Question: This is my app.When clicking new button it will display the questions one by one and if we click the options(A,B,C,D)i should display correct or incorrect.For questions i did the coding now suggest me for options.

I have 5textviews and 4buttons in a xml file,data for those are being populated from database so i used ListView and SimpleCursorAdapter.It all works fine.Now i want to write OnClick functions for the buttons that are in the Xml file.I couldnt add SetOnClickListener as it displays an error "Couldnt fine the resource id" it displays as the buttons are available in the different xml.
How to assign OnClick() for those buttons?
'''
SQLiteDatabase db;
Cursor c1;
Button b1;
String from[] = {"_id", "optn1", "optn2", "optn3", "optn4", "ab"};
int[] to = {R.id.textView3, R.id.textView5, R.id.textView6, R.id.textView7, R.id.textView8, R.id.textView10};
int i = 0;
protected void onCreate(Bundle savedInstanceState) {
super.onCreate(savedInstanceState);
setContentView(R.layout.activity_main);
db.execSQL("CREATE TABLE ques(_id TEXT,optn1 TEXT ,optn2 TEXT,optn3 TEXT,optn4 TEXT,qno INTEGER,ab INTEGER)");
t1 = (TextView) findViewById(R.id.textView4);
t2 = (TextView) findViewById(R.id.textView9);
b1 = (Button) findViewById(R.id.button);
b1.setOnClickListener(this);
}
public void onClick(View v) {//this onclick is to display the texts only if the button is clicked not as soon as the app is executed
if (v == b1) {
db = openOrCreateDatabase("quiz1.db", SQLiteDatabase.CREATE_IF_NECESSARY, null);
if (c1 != null) {
i = c1.getInt(c1.getColumnIndex("qno"));
}
c1 = db.rawQuery("SELECT * FROM ques WHERE qno>'" + i + "' ORDER BY qno LIMIT 1", null);
SimpleCursorAdapter sca = new SimpleCursorAdapter(MainActivity.this, R.layout.compo_list, c1, from, to);
ListView l1 = (ListView) findViewById(R.id.listView);
l1.setAdapter(sca);
sca.changeCursor(c1);
t1.setText(String.valueOf(i));
}
}
Layout.XML
<TextView
android:layout_width="wrap_content"
android:layout_height="wrap_content"
android:textAppearance="?android:attr/textAppearanceMedium"
android:id="@+id/textView3"
android:text="QUESTION"
android:layout_alignParentTop="true"
android:layout_alignParentLeft="true"
android:layout_alignParentStart="true"
android:layout_marginTop="44dp" />
<TextView
android:layout_width="wrap_content"
android:layout_height="40dp"
android:textAppearance="?android:attr/textAppearanceMedium"
android:text="Medium Text"
android:id="@+id/textView5"
android:layout_marginTop="46dp"
android:phoneNumber="false"
android:gravity="center"
android:layout_below="@+id/textView3"
android:layout_centerHorizontal="true" />
<Button
style="?android:attr/buttonStyleSmall"
android:layout_width="wrap_content"
android:layout_height="wrap_content"
android:text="A"
android:id="@+id/button2"
android:layout_alignTop="@+id/textView5"
android:layout_toLeftOf="@+id/textView5"
android:layout_toStartOf="@+id/textView5" />
<TextView
android:layout_width="wrap_content"
android:layout_height="40dp"
android:textAppearance="?android:attr/textAppearanceMedium"
android:text="Medium Text"
android:id="@+id/textView6"
android:layout_below="@+id/button2"
android:layout_toRightOf="@+id/button2"
android:layout_toEndOf="@+id/button2"
android:gravity="center" />
<Button
style="?android:attr/buttonStyleSmall"
android:layout_width="wrap_content"
android:layout_height="wrap_content"
android:text="B"
android:id="@+id/button3"
android:layout_below="@+id/button2"
android:layout_alignLeft="@+id/button2"
android:layout_alignStart="@+id/button2"
android:layout_alignRight="@+id/button2"
android:layout_alignEnd="@+id/button2"/>
<TextView
android:layout_width="wrap_content"
android:layout_height="40dp"
android:textAppearance="?android:attr/textAppearanceMedium"
android:text="Medium Text"
android:id="@+id/textView7"
android:layout_below="@+id/button3"
android:layout_alignLeft="@+id/textView6"
android:layout_alignStart="@+id/textView6"
android:gravity="center" />
<Button
style="?android:attr/buttonStyleSmall"
android:layout_width="wrap_content"
android:layout_height="wrap_content"
android:text="C"
android:id="@+id/button4"
android:layout_alignTop="@+id/textView7"
android:layout_alignLeft="@+id/button3"
android:layout_alignStart="@+id/button3" />
<TextView
android:layout_width="wrap_content"
android:layout_height="40dp"
android:textAppearance="?android:attr/textAppearanceMedium"
android:text="Medium Text"
android:id="@+id/textView8"
android:layout_below="@+id/button4"
android:layout_toRightOf="@+id/button4"
android:layout_toEndOf="@+id/button4"
android:gravity="center" />
<Button
style="?android:attr/buttonStyleSmall"
android:layout_width="wrap_content"
android:layout_height="wrap_content"
android:text="D"
android:id="@+id/button5"
android:layout_alignTop="@+id/textView8"
android:layout_alignLeft="@+id/button4"
android:layout_alignStart="@+id/button4" />
'''
waiting for suggestion.It will so grateful if u help me out.thanks in advance.
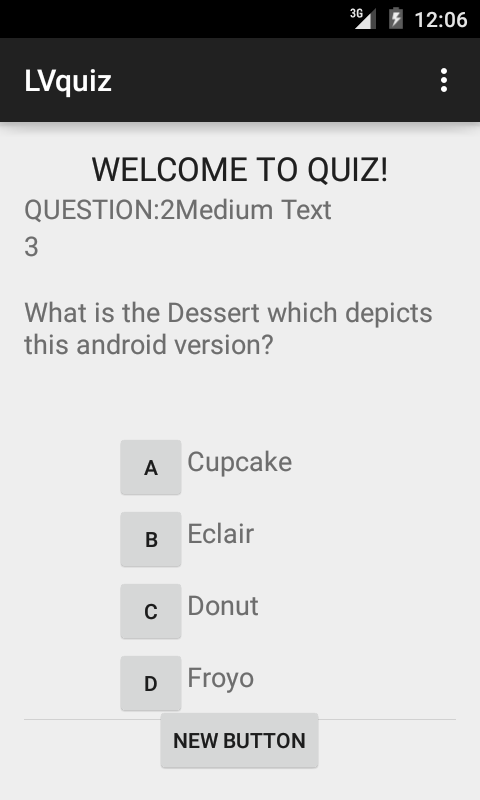
Answer: Placed a new activity named ListViewAdapter which extends BaseAdapter and Overrided the functions in it.Placed all the OnClick() activities inside this class and it works perfect.
Ping me if anyone need more info on it.